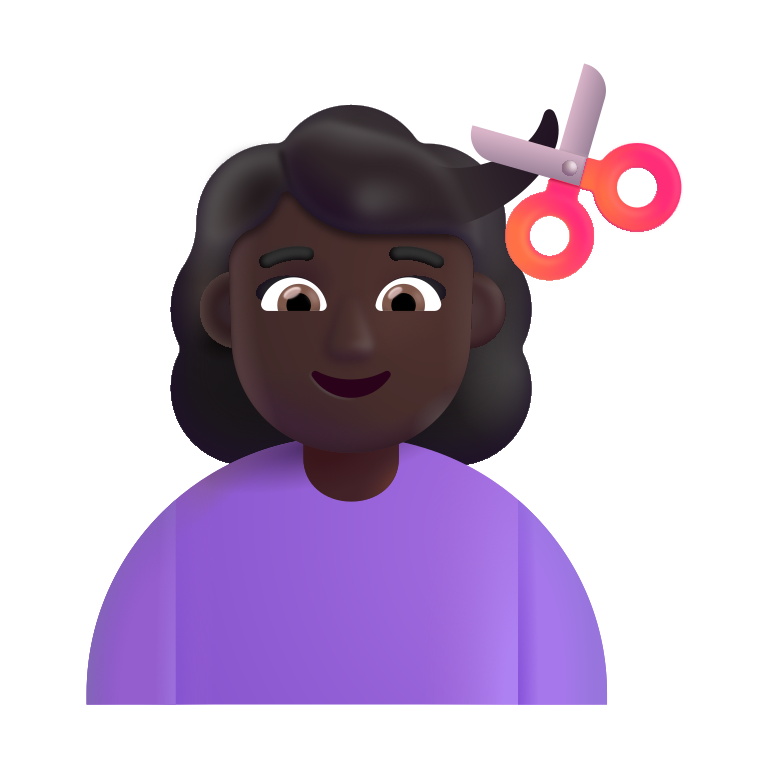
woman getting haircut color dark